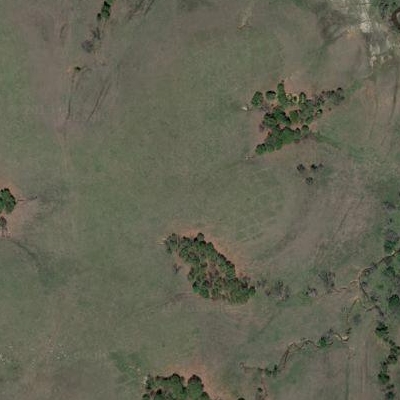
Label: aGrass